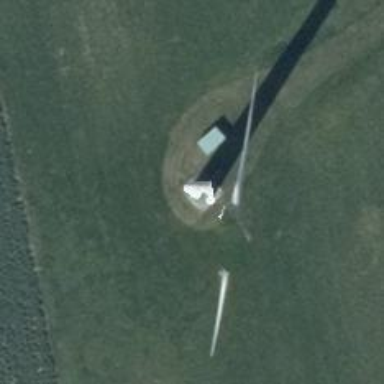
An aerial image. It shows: Wind power generator utilizing wind turbines.